Question: I would like to group values according to values in over columns.
This is an example:

I would like to get the output:
'''
{{-30,-50,20},{-20,30,60},{-30,NULL or other value, 20}}
'''
I managed to arrive to:
'''
SELECT array_agg("val")
FROM my_table
WHERE "t_id" = 1
GROUP BY "m_id";
{{-30,-50,20},{-20,30,60},{-30,20}}
'''
What would be the best approach?
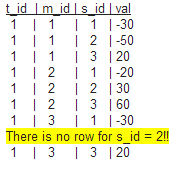
Answer: '''
create table my_table (
t_id int,
m_id int,
s_id int,
val int
);
insert into my_table (t_id, m_id, s_id, val) values
(1,1,1,-30),
(1,1,2,-50),
(1,1,3,20),
(1,2,1,-20),
(1,2,2,30),
(1,2,3,60),
(1,3,1,-30),
(1,3,3,20);
'''
---
'''
select array_agg(val order by s_id)
from
my_table t
right join
(
(
select distinct t_id, m_id
from my_table
) a
cross join
(
select distinct s_id
from my_table
) b
) s using (t_id, m_id, s_id)
where t_id = 1
group by m_id
order by m_id
;
array_agg
---------------
{-30,-50,20}
{-20,30,60}
{-30,NULL,20}
'''